Field crop: tomato
Growth stage: 2
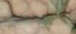
Species: cyperus